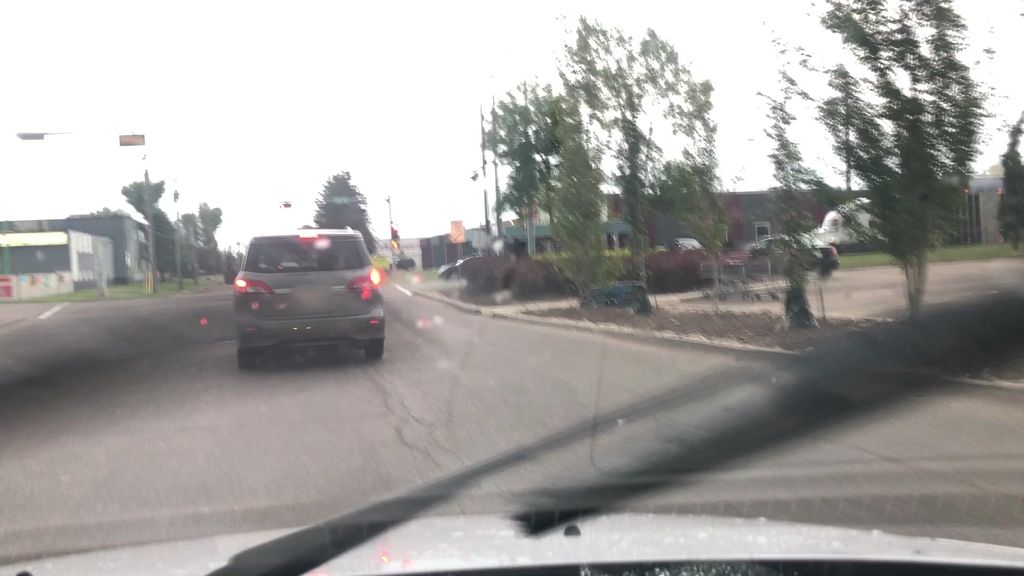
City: edmonton